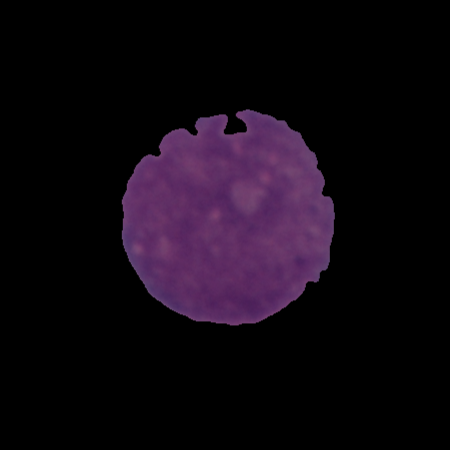
Label: cancer